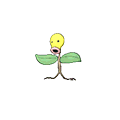
Pok\u00e9mon: bellsprout